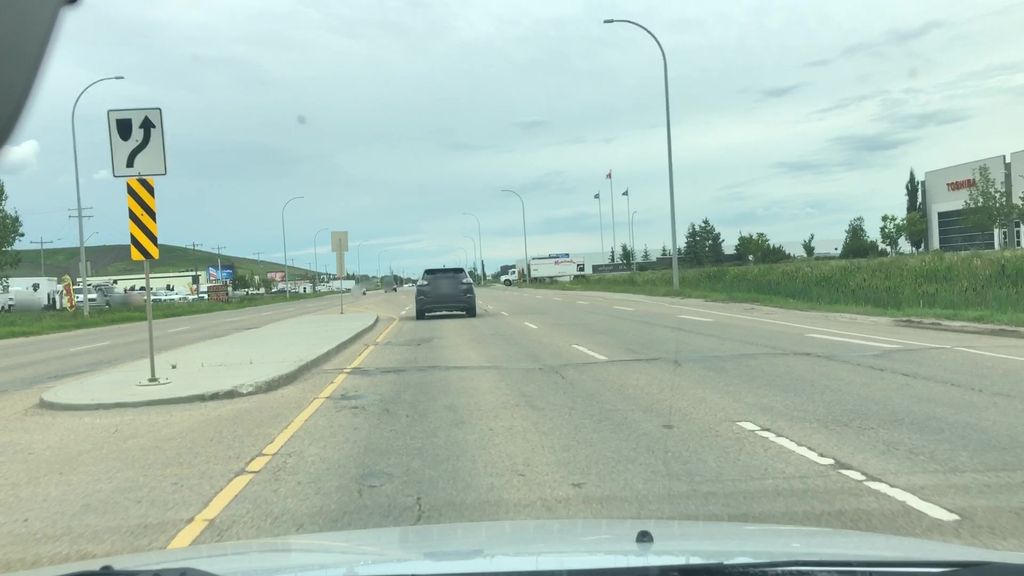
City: edmonton